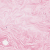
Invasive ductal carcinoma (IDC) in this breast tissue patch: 0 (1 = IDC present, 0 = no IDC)